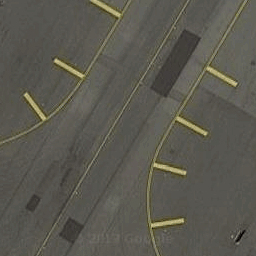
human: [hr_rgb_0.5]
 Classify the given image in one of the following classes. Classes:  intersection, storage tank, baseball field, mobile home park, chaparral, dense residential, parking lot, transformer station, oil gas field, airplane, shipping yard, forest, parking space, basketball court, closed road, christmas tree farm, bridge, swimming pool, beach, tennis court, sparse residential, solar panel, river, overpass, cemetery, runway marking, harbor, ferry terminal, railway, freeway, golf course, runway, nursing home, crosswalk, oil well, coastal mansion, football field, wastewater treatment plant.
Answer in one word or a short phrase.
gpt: runway marking